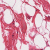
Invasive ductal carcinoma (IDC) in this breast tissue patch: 0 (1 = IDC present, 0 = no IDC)